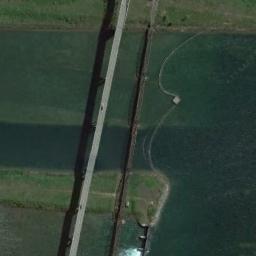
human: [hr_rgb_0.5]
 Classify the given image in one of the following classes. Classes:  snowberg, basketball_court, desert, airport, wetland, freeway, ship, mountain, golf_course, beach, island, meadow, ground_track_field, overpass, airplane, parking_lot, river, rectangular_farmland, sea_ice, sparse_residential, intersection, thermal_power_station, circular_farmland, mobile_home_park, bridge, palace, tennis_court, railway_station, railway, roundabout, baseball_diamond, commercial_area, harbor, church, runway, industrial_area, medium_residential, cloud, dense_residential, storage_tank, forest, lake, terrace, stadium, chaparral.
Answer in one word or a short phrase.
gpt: bridge